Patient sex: M
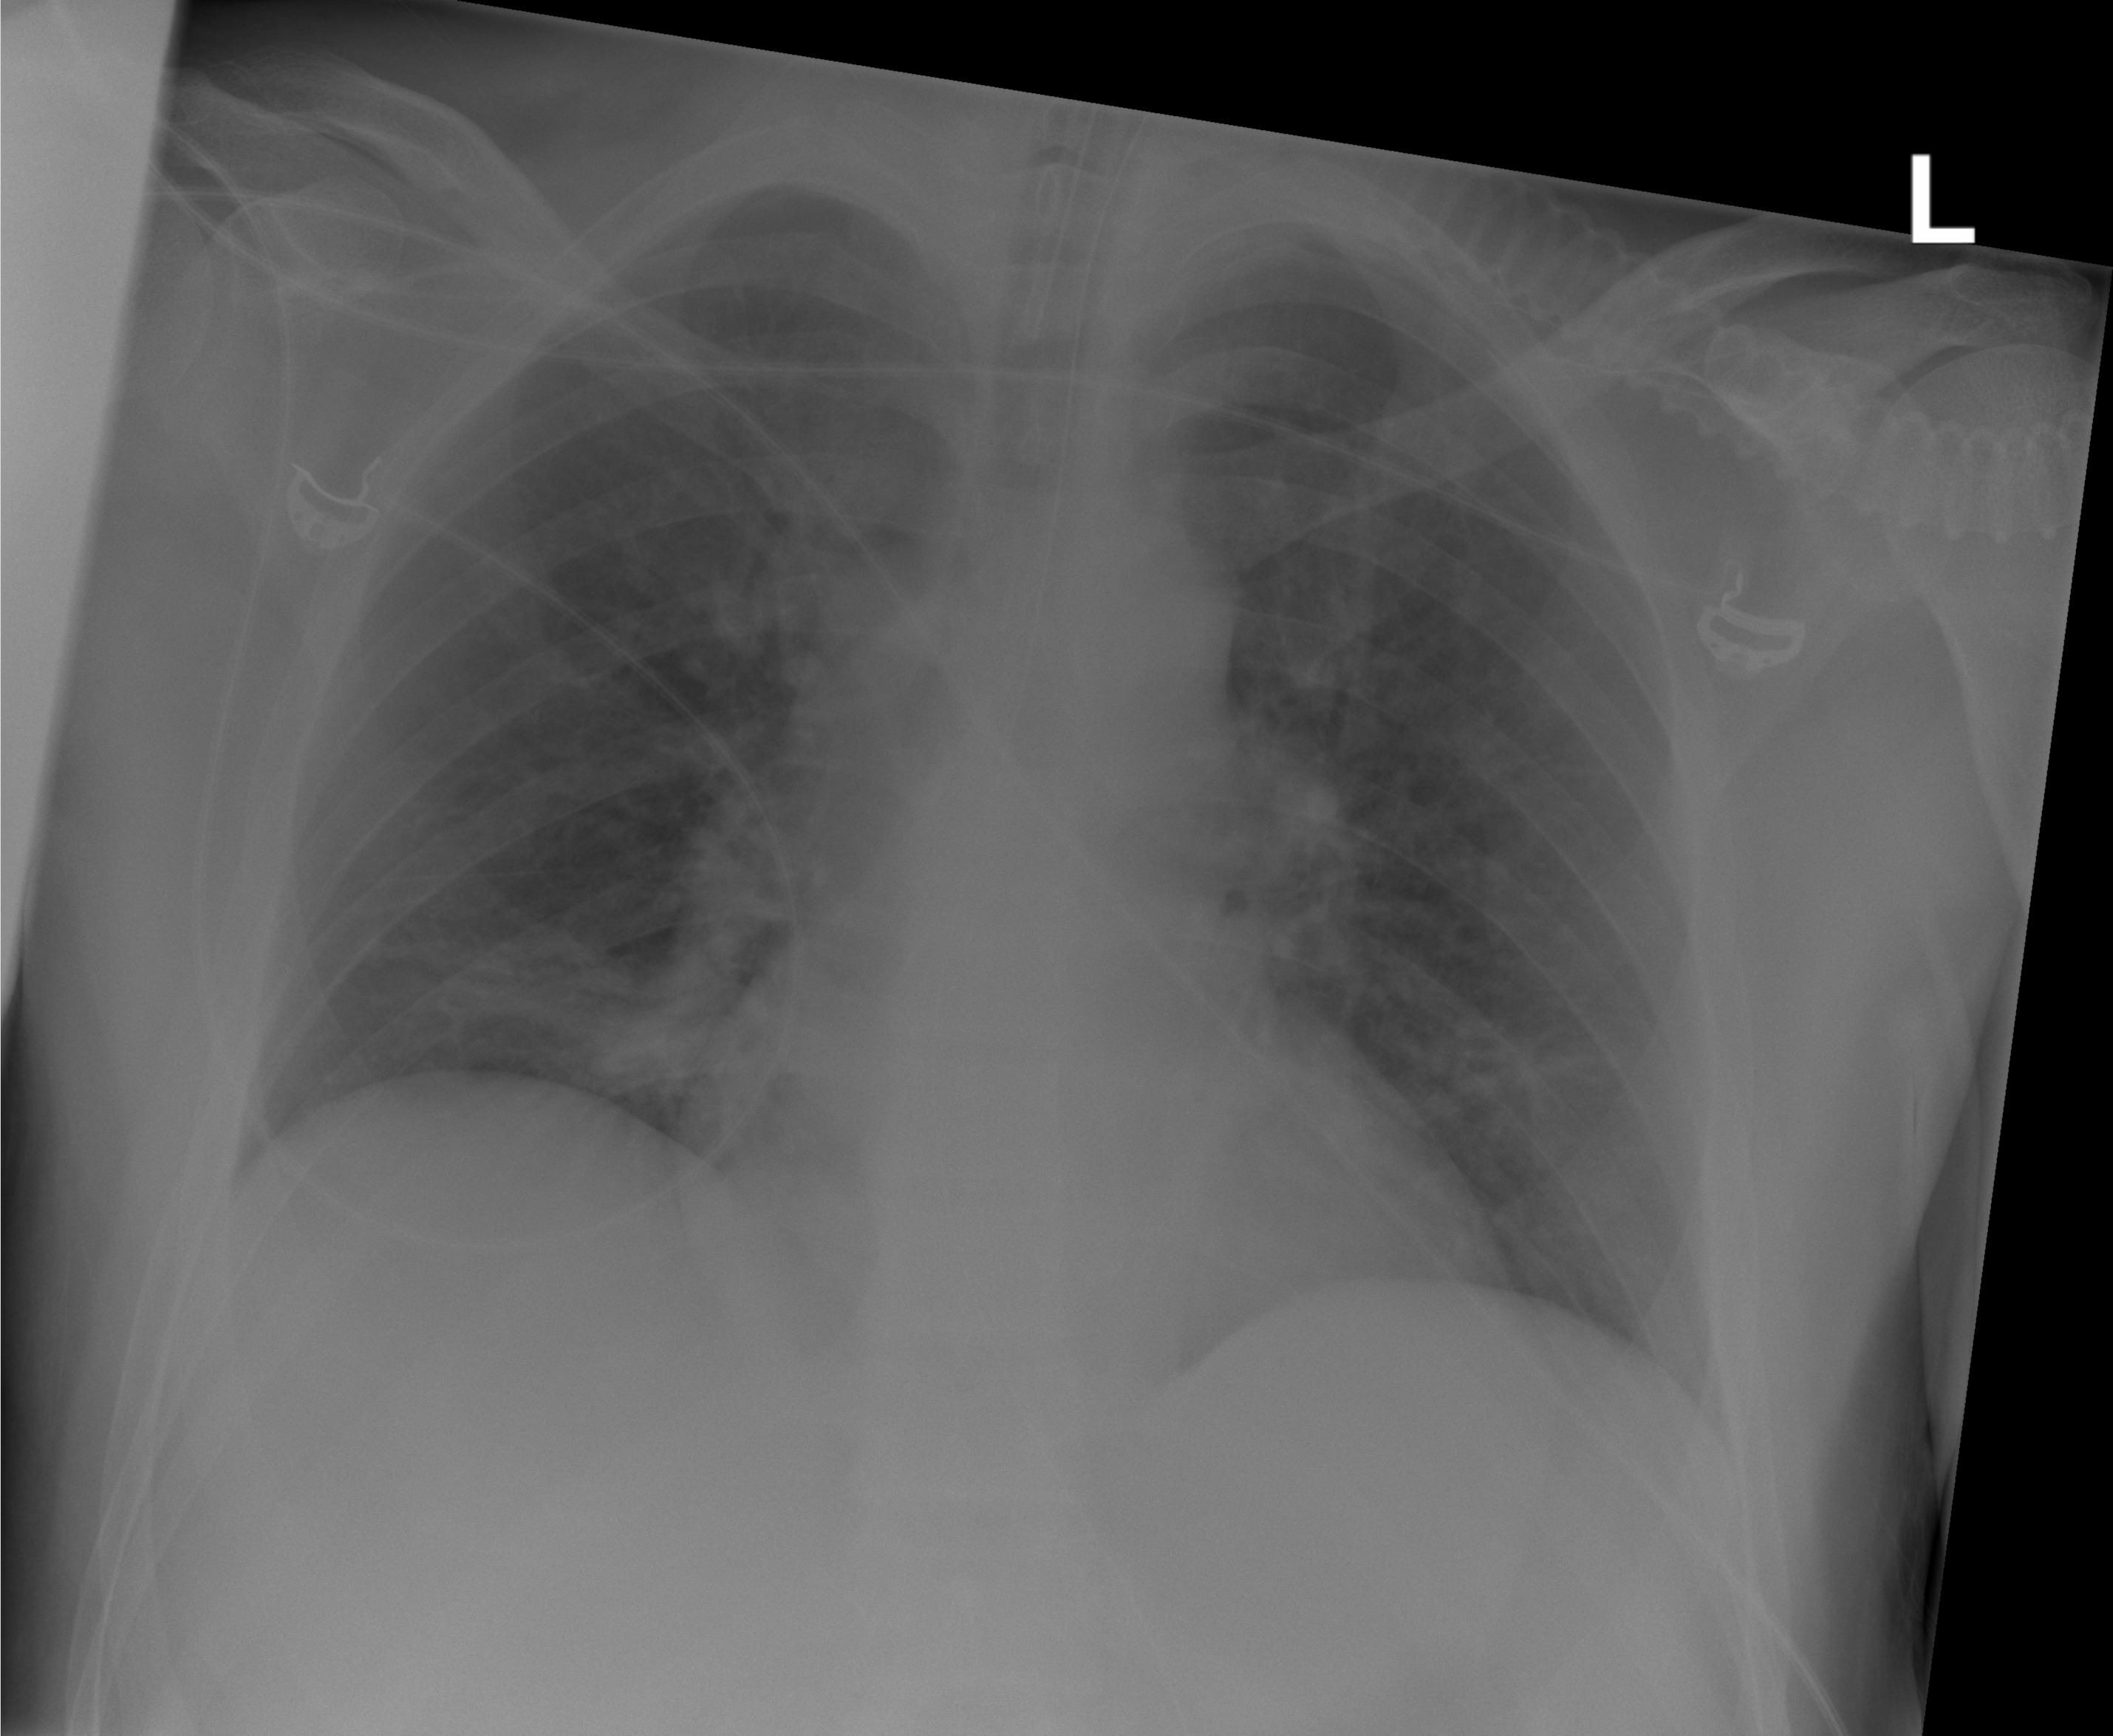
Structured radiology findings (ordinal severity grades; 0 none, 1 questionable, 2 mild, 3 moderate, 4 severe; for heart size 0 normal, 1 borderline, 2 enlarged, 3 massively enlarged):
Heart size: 0
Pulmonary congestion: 2
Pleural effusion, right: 0
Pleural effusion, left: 0
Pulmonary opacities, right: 2
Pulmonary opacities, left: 0
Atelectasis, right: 0
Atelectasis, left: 0